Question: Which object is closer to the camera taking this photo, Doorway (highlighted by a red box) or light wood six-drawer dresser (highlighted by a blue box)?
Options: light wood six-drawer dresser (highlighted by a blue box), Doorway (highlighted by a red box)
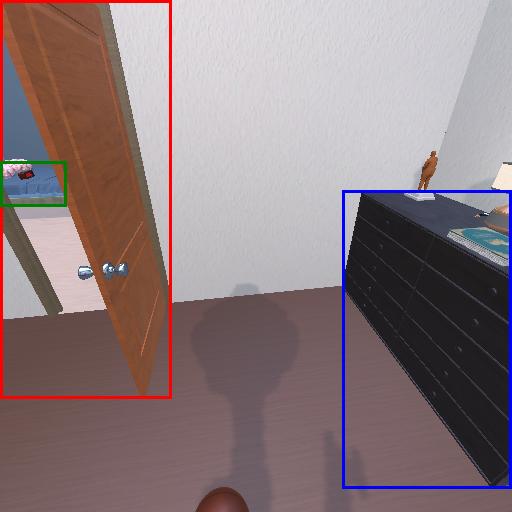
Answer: light wood six-drawer dresser (highlighted by a blue box)